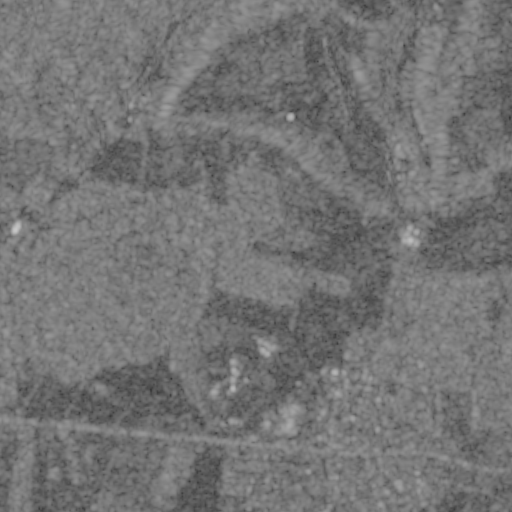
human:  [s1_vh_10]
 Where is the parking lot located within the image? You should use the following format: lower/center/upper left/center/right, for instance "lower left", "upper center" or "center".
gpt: The parking lot is located in the lower right of the image.
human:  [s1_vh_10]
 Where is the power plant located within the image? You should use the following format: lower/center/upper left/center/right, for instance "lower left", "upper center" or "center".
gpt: There is no power plant in the image.

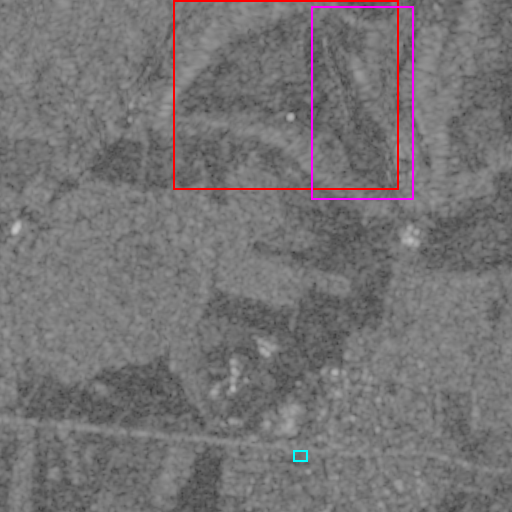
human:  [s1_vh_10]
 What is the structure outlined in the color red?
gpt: The structure outlined in red is a crop field.
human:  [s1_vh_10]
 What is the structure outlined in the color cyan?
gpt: The structure outlined in cyan is a park.
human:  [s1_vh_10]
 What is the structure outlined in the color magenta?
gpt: The structure outlined in magenta is a quarry.
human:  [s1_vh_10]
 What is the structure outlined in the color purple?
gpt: There is no purple outline.